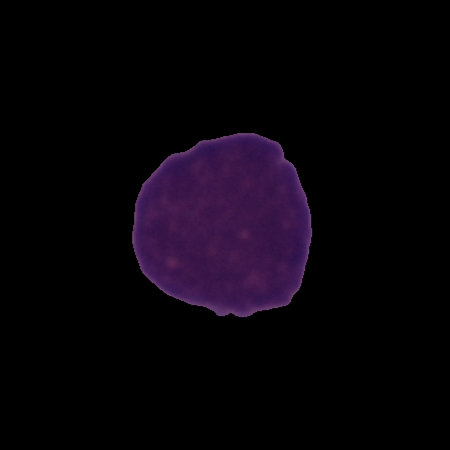
Label: cancer